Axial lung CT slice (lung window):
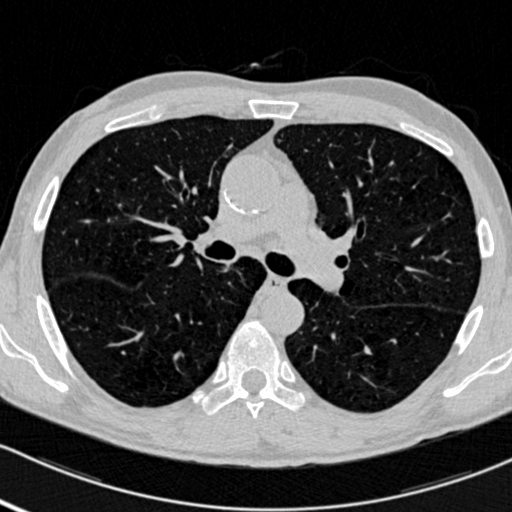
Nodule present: no